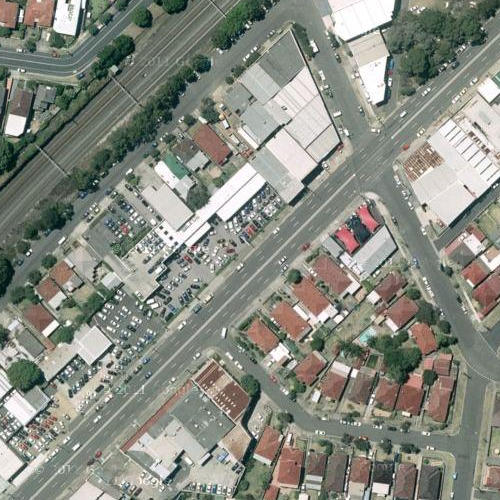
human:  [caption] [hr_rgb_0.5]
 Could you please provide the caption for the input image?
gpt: This is a residential area with many houses densely arranged .

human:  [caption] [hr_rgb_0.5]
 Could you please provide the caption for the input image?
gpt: Many houses arranged neatly with a crossroad in the middle .

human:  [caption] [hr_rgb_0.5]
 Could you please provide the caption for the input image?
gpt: A residential area with many houses densely arranged and a crossroad in the middle .

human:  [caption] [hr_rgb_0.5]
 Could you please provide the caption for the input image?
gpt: Lots of houses arranged neatly with some roads go through this area .

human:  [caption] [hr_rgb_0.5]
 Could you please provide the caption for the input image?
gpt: Many houses arranged neatly and some roads go through this area .